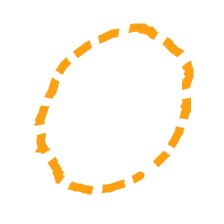
Shape: circle